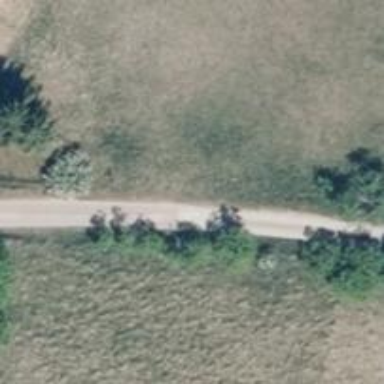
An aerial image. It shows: Grassy track with grade5 tracktype.